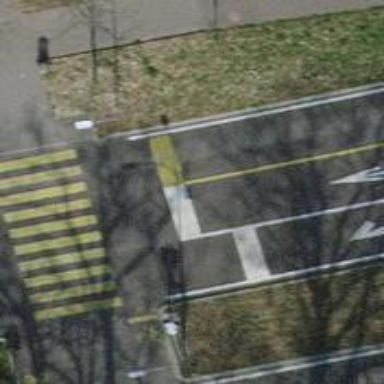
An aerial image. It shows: Primary asphalt road with lane markings and shared bus lane on the right for cyclists.